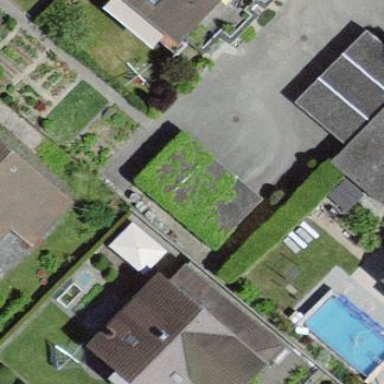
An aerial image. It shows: Garage building.